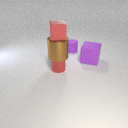
large brown metal cylinder above small red metal cylinder